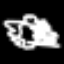
Label: angel